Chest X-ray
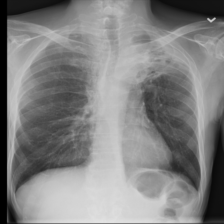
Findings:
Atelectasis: negative
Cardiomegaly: negative
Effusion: negative
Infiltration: negative
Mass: negative
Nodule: negative
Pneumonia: negative
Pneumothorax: negative
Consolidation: negative
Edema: negative
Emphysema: negative
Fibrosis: negative
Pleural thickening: negative
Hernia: negative